Question: I asked this question earlier but I think I formulated myself wrong, so this time I will add pictures.
I have a game where there is a man (well actually Donald Trump) at the bottom of the screen shooting bullets upwards to the top of the screen at incoming enemies.
He has a gun, at the end of the gunbarrel I am trying to add that a sprite of a flame will appear when I press space, and after 300ms it will disappear (until I press space again and the cycle continues).
### 1 = No keys pressed
### 2 = Space is pressed
### 3 = Space is no longer pressed and over 300ms has passed, now I want the flame sprite to go away until space is pressed again

How can I do this? :)
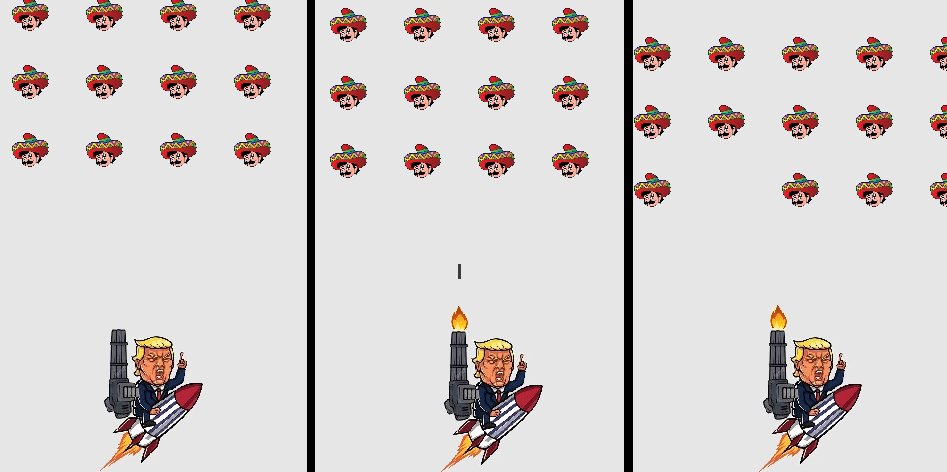
Answer: Simply create a variable where you store the timeout value if the key is pressed and substract the time passed each frame from that value.
If that value is > 0, show the image with the fire. If that value is 0, show the image without the fire.
Here's a simple example I hacked together:
'''
import pygame
class Actor(pygame.sprite.Sprite):
def __init__(self, *grps):
super().__init__(*grps)
# create two images:
# 1 - the no-fire-image
# 2 - the with-fire-image
self.original_image = pygame.Surface((100, 200))
self.original_image.set_colorkey((1,2,3))
self.original_image.fill((1,2,3))
self.original_image.subsurface((0, 100, 100, 100)).fill((255, 255, 255))
self.fire_image = self.original_image.copy()
pygame.draw.rect(self.fire_image, (255, 0, 0), (20, 0, 60, 100))
# we'll start with the no-fire-image
self.image = self.fire_image
self.rect = self.image.get_rect(center=(300, 240))
# a field to keep track of our timeout
self.timeout = 0
def update(self, events, dt):
# every frame, substract the amount of time that has passed
# from your timeout. Should not be less than 0.
if self.timeout > 0:
self.timeout = max(self.timeout - dt, 0)
# if space is pressed, we make sure the timeout is set to 300ms
pressed = pygame.key.get_pressed()
if pressed[pygame.K_SPACE]:
self.timeout = 300
# as long as 'timeout' is > 0, show the with-fire-image
# instead of the default image
self.image = self.original_image if self.timeout == 0 else self.fire_image
def main():
pygame.init()
screen = pygame.display.set_mode((600, 480))
screen_rect = screen.get_rect()
clock = pygame.time.Clock()
dt = 0
sprites_grp = pygame.sprite.Group()
# create out sprite
Actor(sprites_grp)
# standard pygame mainloop
while True:
events = pygame.event.get()
for e in events:
if e.type == pygame.QUIT:
return
sprites_grp.update(events, dt)
screen.fill((80, 80, 80))
sprites_grp.draw(screen)
pygame.display.flip()
dt = clock.tick(60)
if __name__ == '__main__':
main()
'''